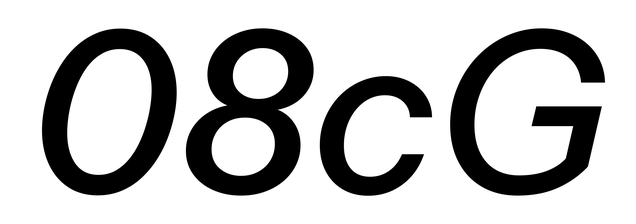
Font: InstrumentSans-Italic_Medium_Italic